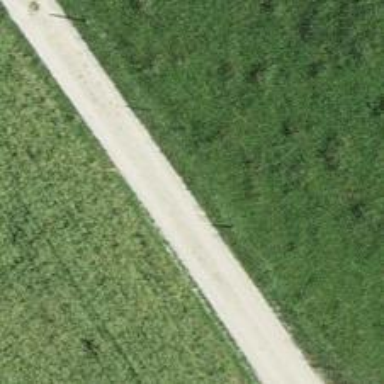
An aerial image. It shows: Gravel track with grade 2 tracktype.